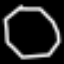
Label: octagon